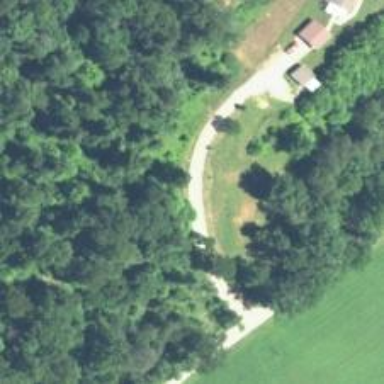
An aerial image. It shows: Driveway.